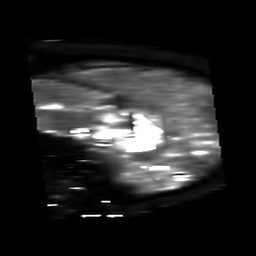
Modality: T2starmap
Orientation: sagittal
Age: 36
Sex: male
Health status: ill